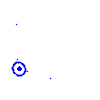
Particle: electron